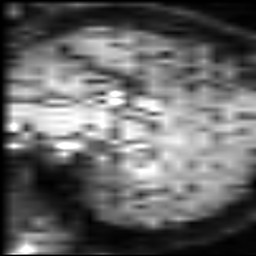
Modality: inplaneT2
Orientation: sagittal